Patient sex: F
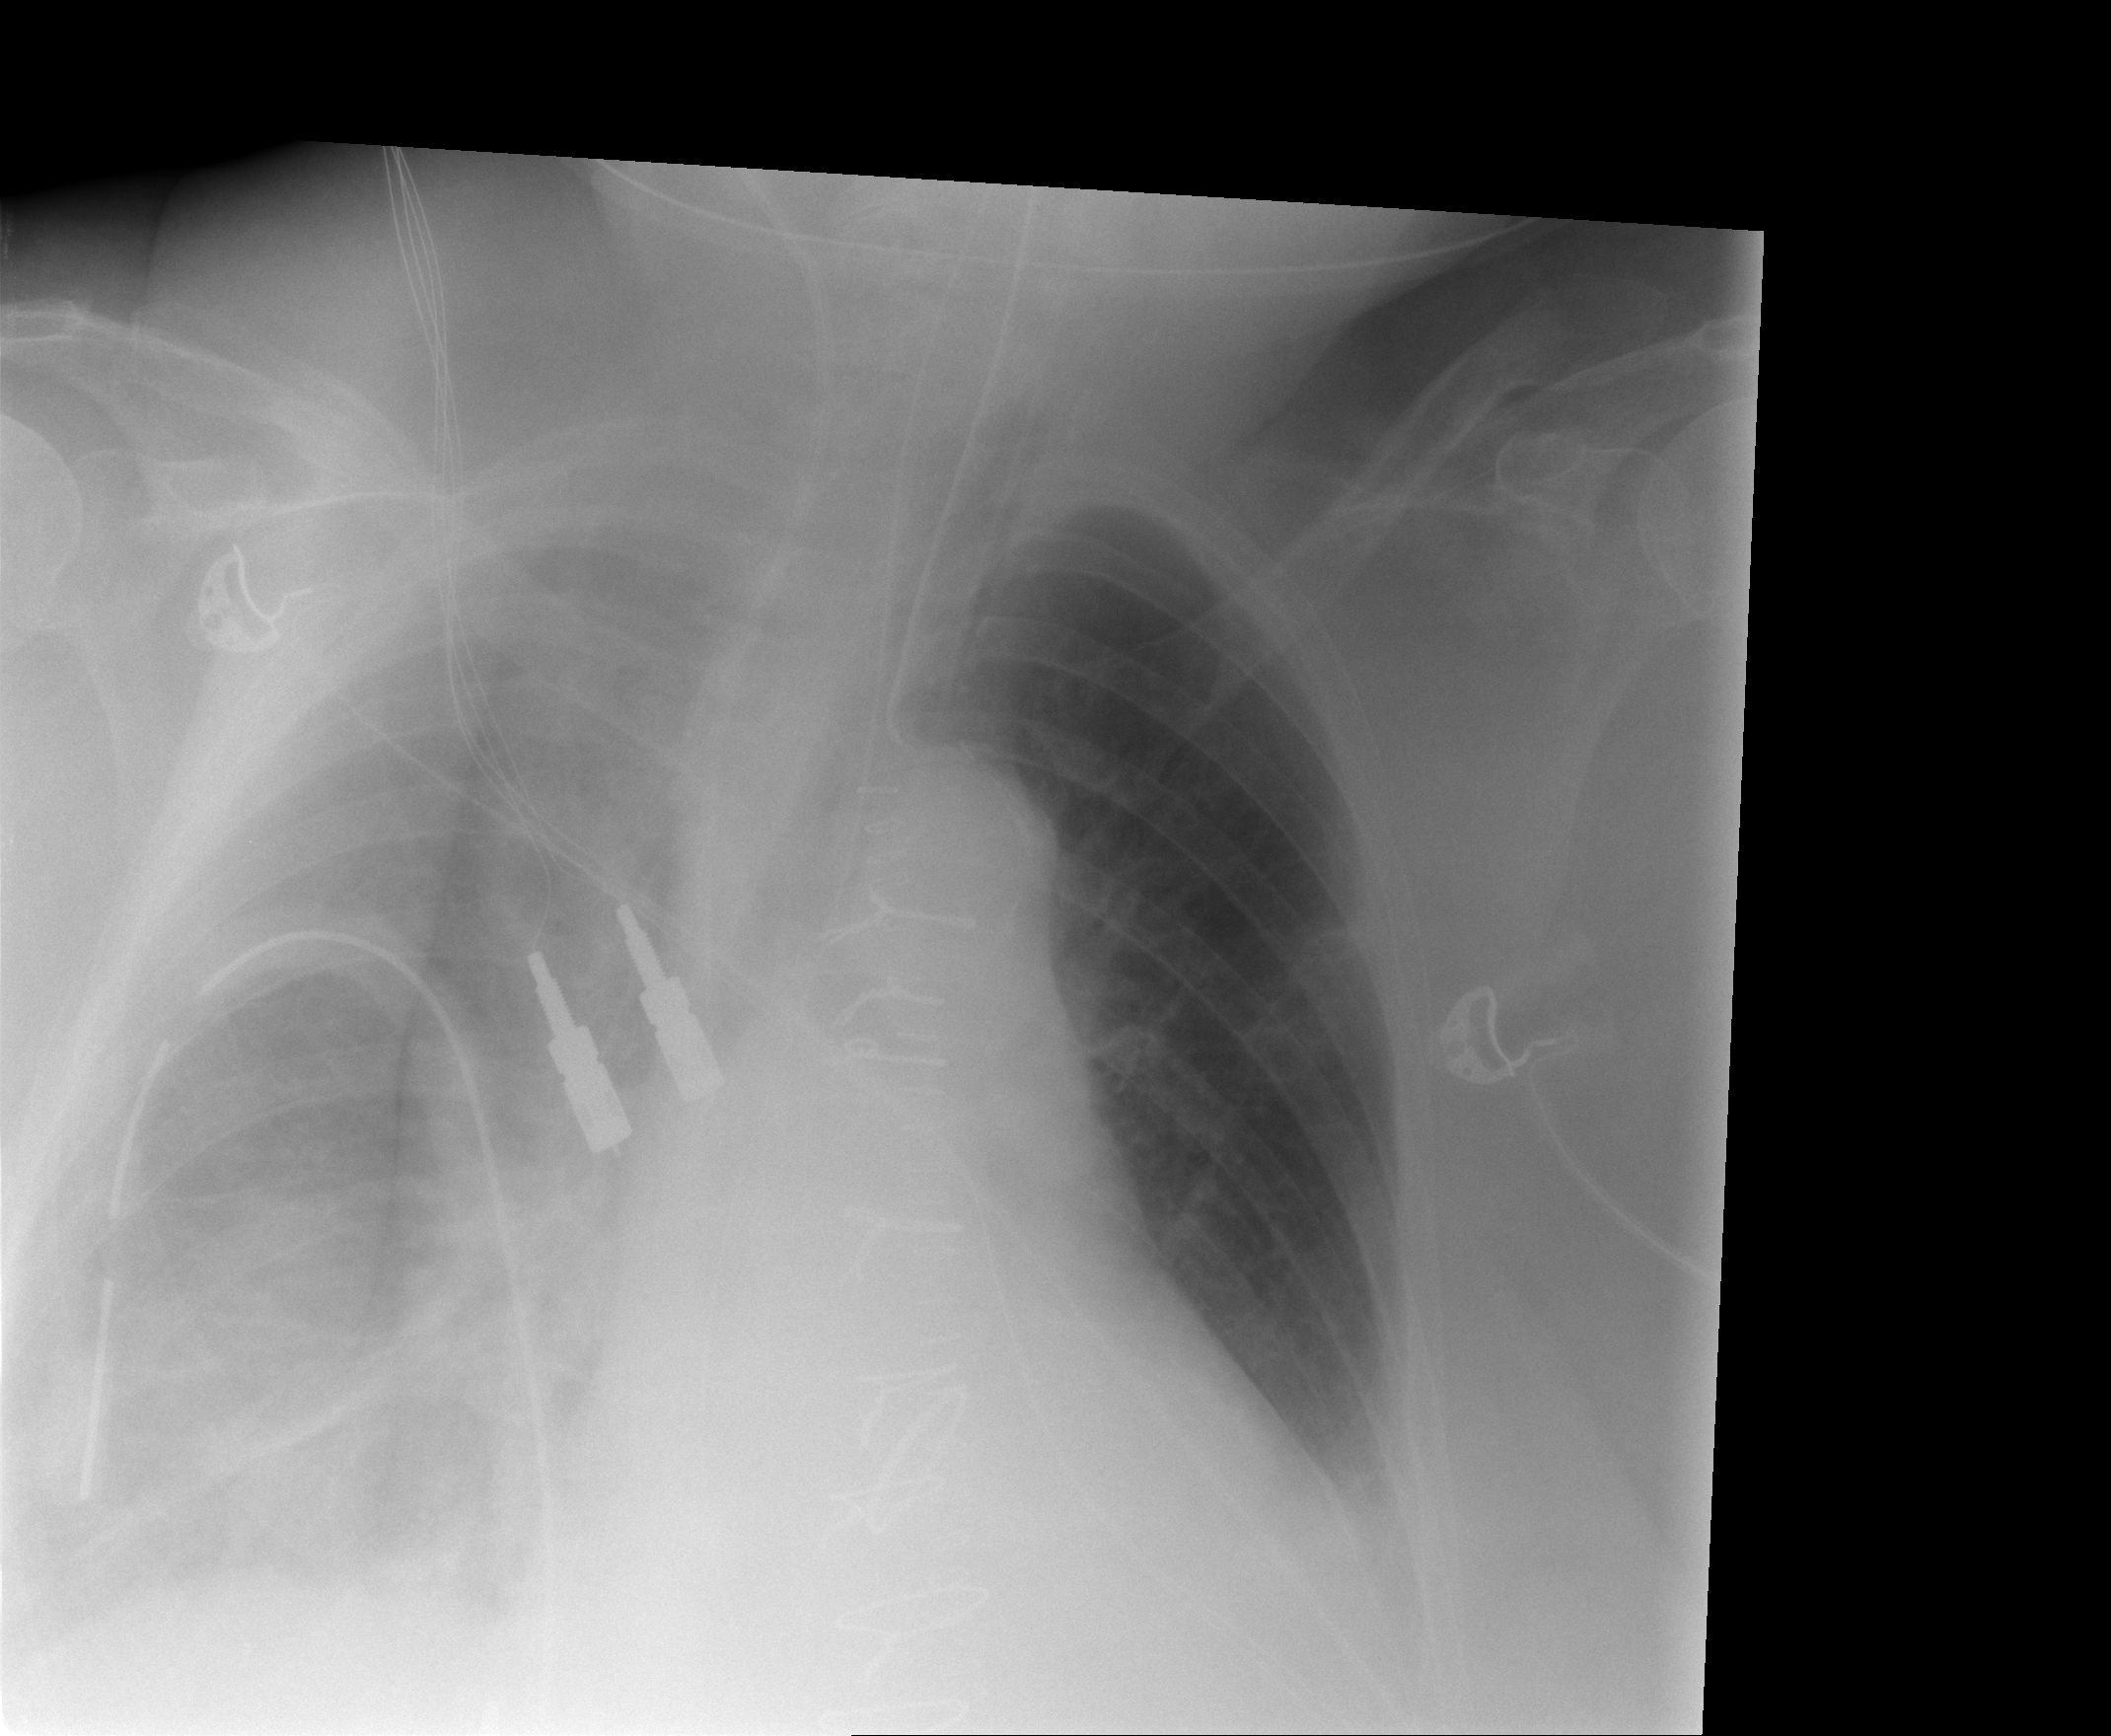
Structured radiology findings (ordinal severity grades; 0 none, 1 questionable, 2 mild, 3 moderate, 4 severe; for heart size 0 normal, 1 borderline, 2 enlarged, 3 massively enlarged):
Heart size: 1
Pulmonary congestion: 0
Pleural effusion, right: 2
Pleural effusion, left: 0
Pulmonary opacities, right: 0
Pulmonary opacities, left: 0
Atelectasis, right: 2
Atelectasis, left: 2